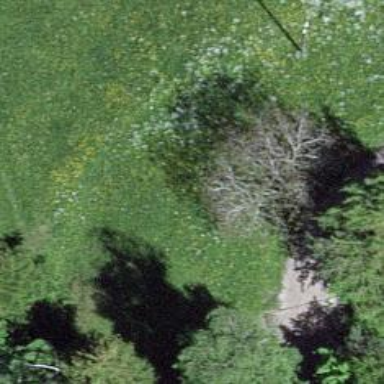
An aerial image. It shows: Beautiful tree in nature.